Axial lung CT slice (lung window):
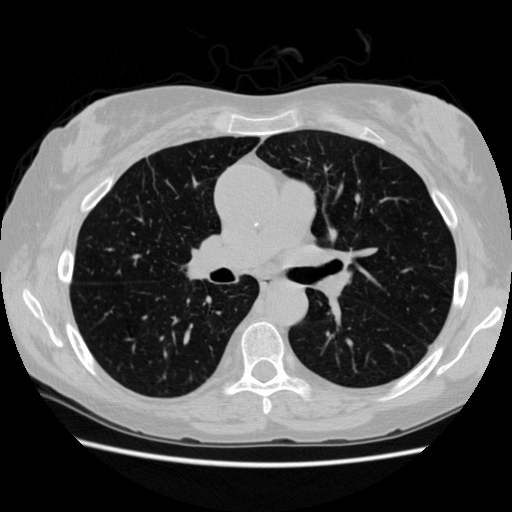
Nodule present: no